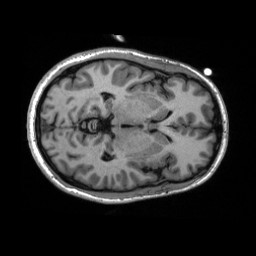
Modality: T1w
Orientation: axial